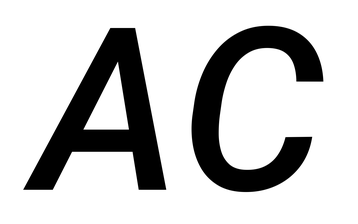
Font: Roboto-Italic_Medium_Italic